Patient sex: M
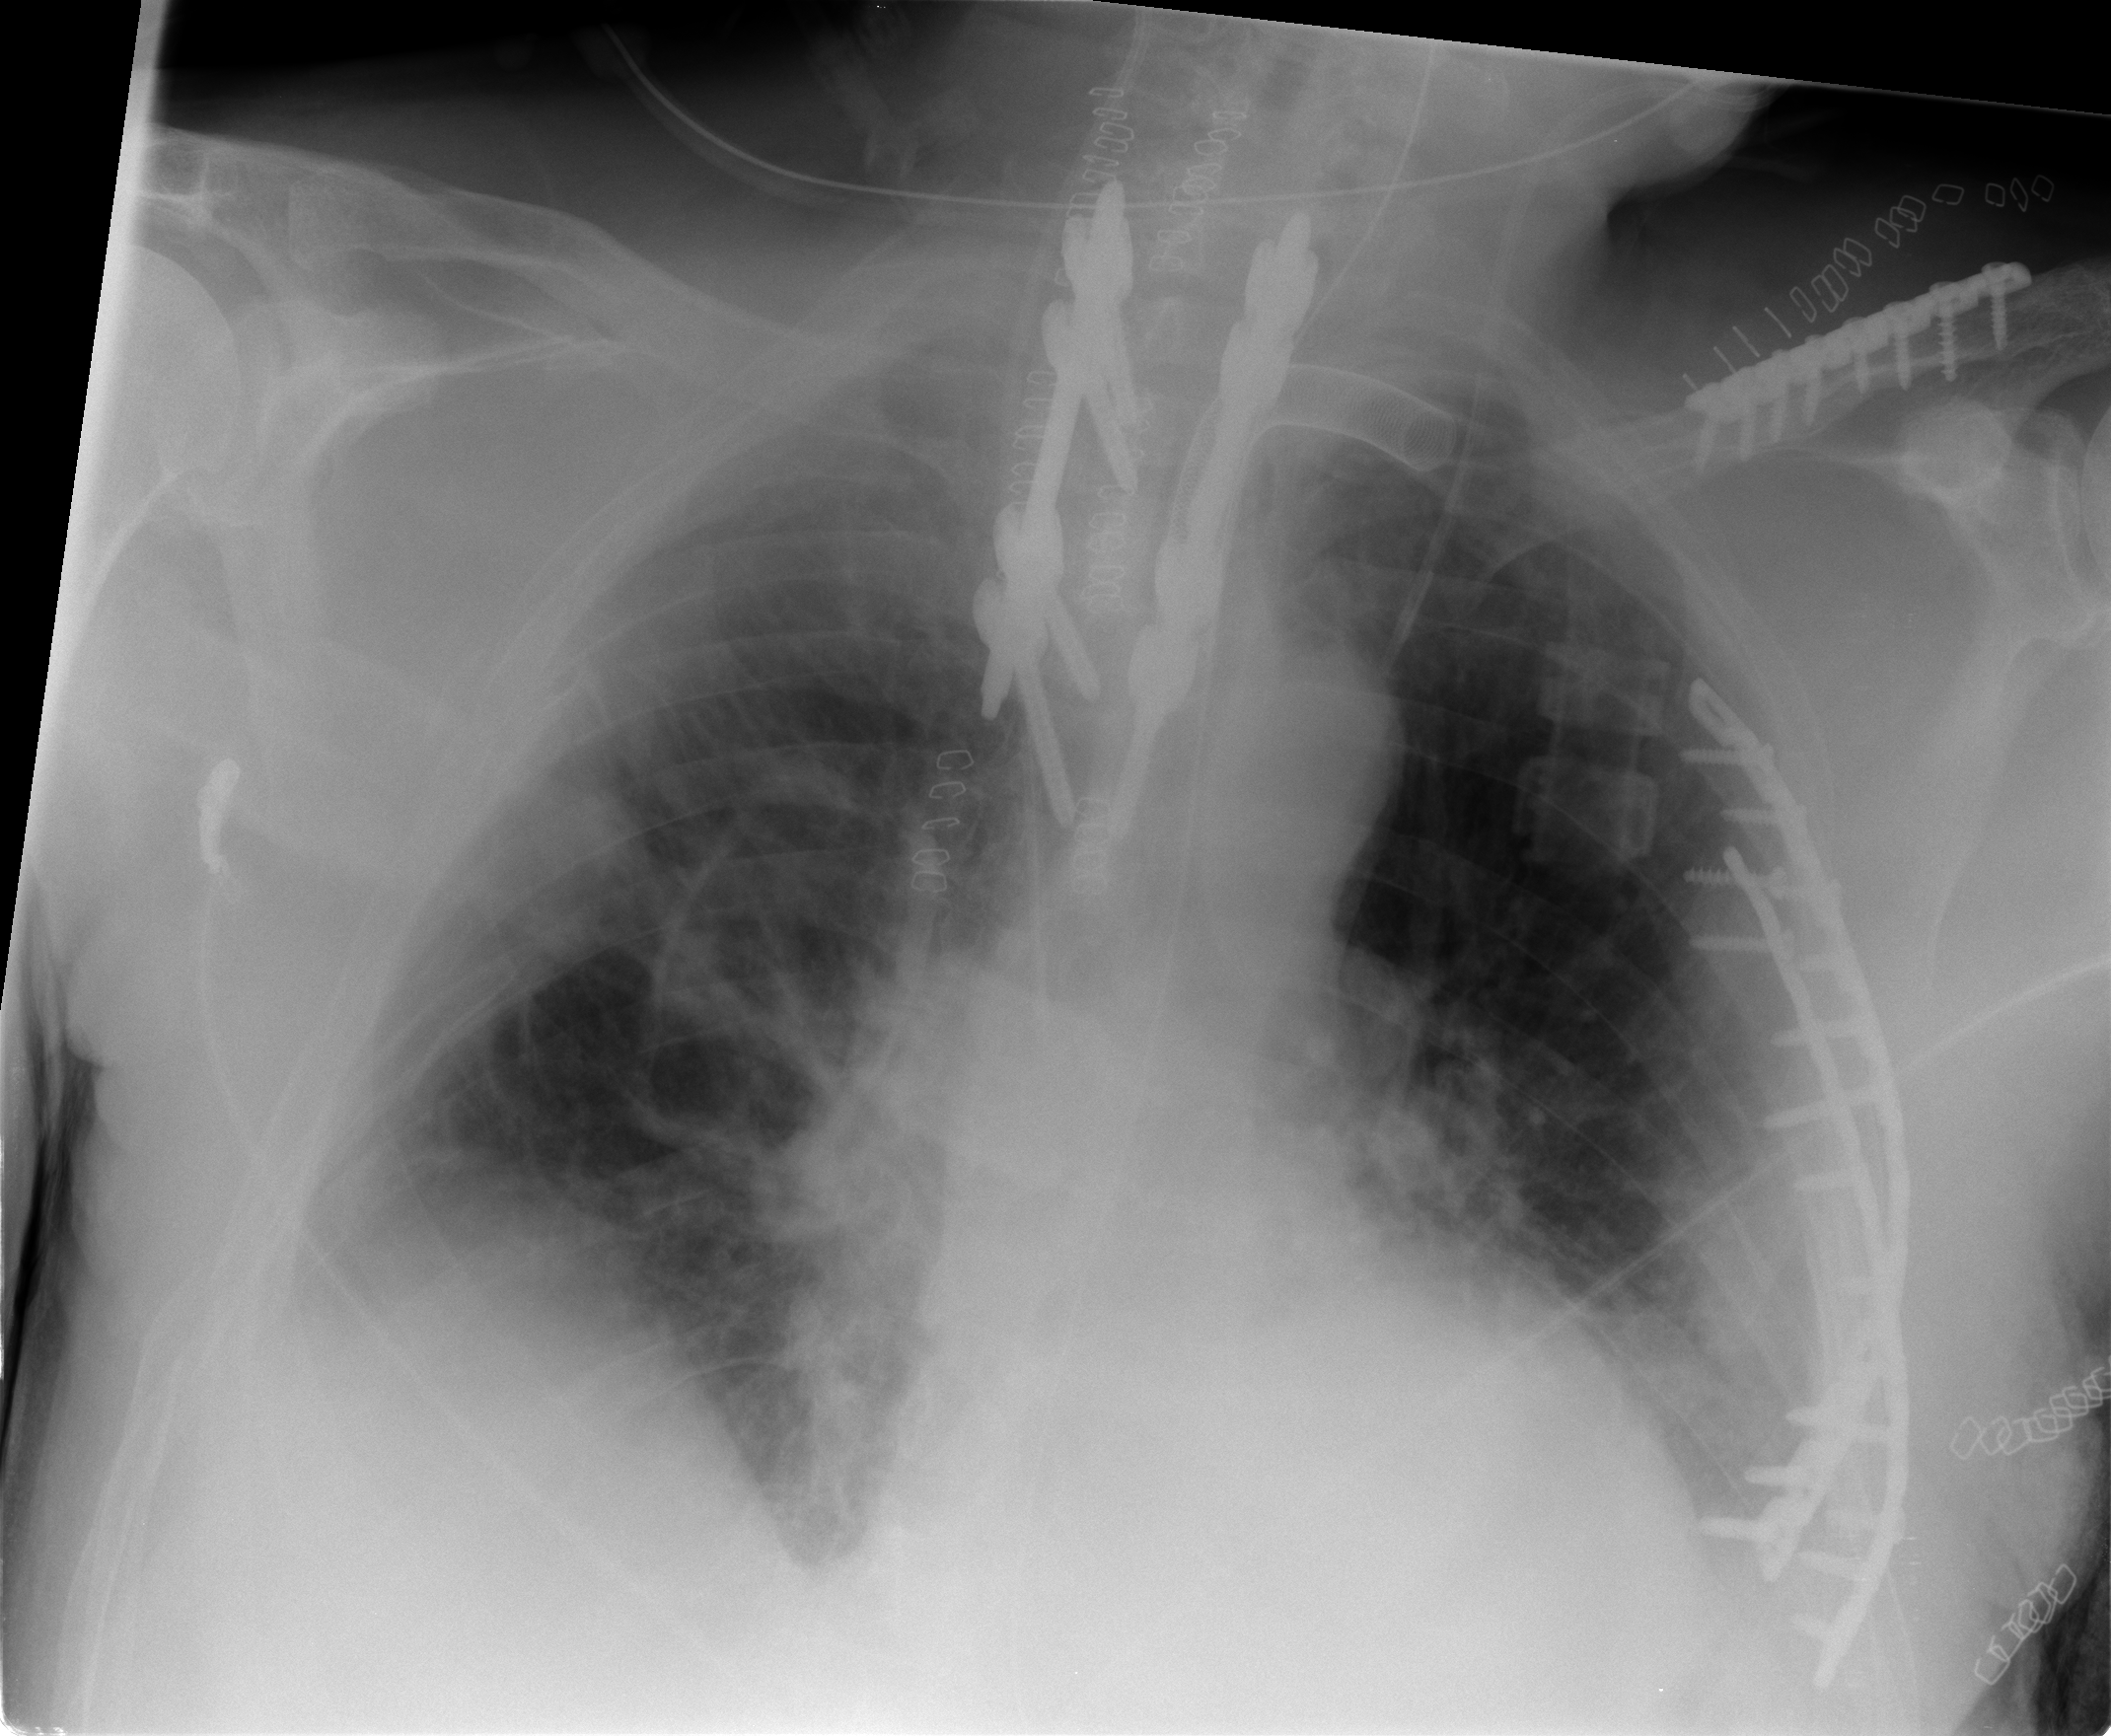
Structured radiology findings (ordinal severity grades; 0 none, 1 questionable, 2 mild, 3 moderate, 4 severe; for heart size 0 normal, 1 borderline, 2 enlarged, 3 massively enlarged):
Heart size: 1
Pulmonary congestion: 2
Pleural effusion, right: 2
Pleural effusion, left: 2
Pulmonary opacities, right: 2
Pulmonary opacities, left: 0
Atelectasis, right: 2
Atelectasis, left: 2